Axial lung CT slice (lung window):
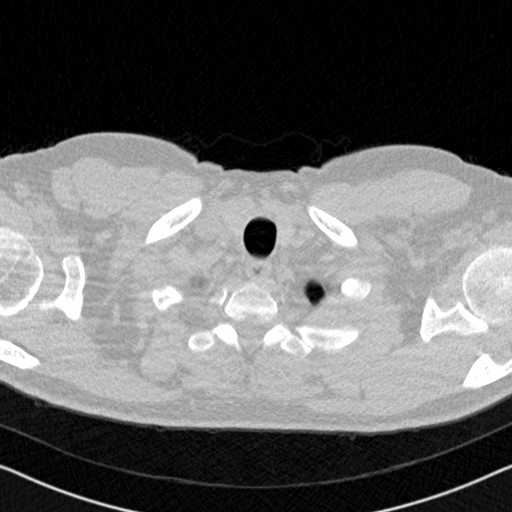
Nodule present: no